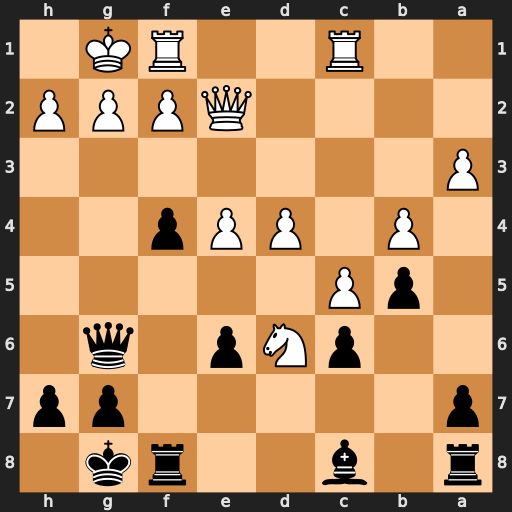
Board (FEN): r1b2rk1/p5pp/2pNp1q1/1pP5/1P1PPp2/P7/4QPPP/2R2RK1
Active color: b
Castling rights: -
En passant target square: -
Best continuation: f3 Qxf3 Rxf3